Question: Basically, Intellij is making my code extremely hard to read by underlining lots of my code. It kind of makes a chess board on the left of my screen as well! =>

I have looked through the code editor settings but I can't find one under scala which controls these underlines. I am using the <URL> but I have only just noticed the issue. Any ideas Intellij buffs?
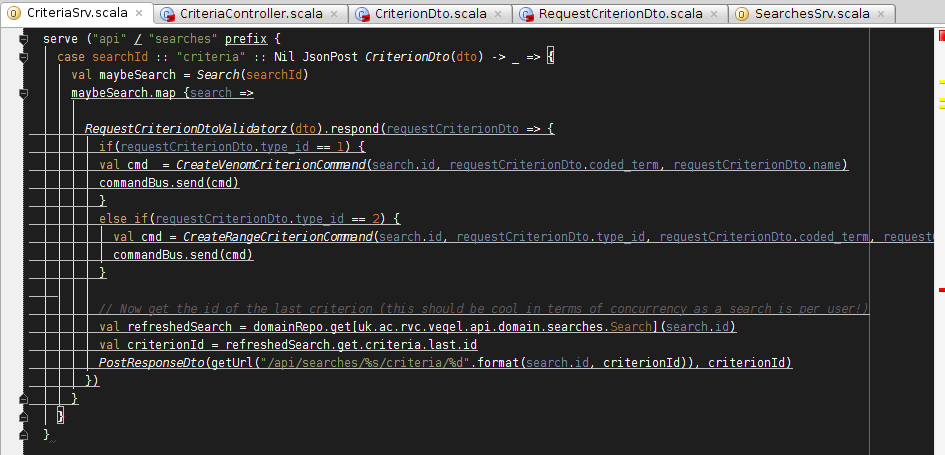
Answer: Settings -> Editor -> Colors & Fonts -> Scala -> Implicit Conversions
Uncheck "Effects -> Underline"
Settings -> Code Style -> Scala -> Other -> Other settings -> Highlight methods added via implicit conversion.
However anyway it's usability problem of this feature. Something different should be done to highlight implicit conversion for such places.